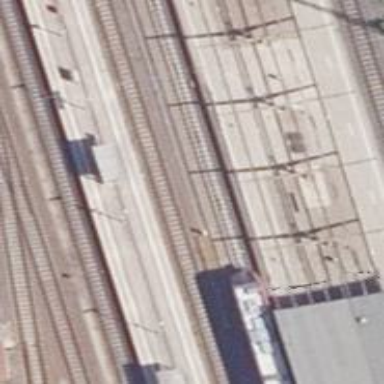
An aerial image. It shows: Stop position for public transport on the railway.